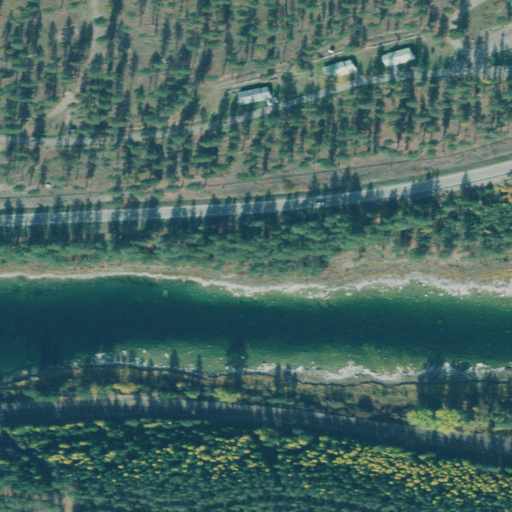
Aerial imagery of valley in Montana named Canoe Gulch containing evergreen forest, open water, low intensity development, open development, medium intensity development, and shrub